Question: I recall some very rare instances of seeing major websites (Amazon, Facebook, etc.) either not downloading a CSS file or not applying the rules, causing the page to look like this:

I've been tasked to provide an internal explanation after we received a complaint email with an attached screenshot from a user of one of our websites showing the same effect. The screenshot contains sensitive user information, so I'm unable to post it. But it shows that inline styles are being applied, but any style referenced from an external CSS file isn't being applied.
Unfortunately, I am unable to reproduce this issue, and other than just saying "styles aren't being applied", I am coming up dry with a detailed explanation and I would love to understand it myself.
I would appreciate any input on why this might happen, or reference to any articles. Even if someone knows what this event is called, I would be happy to go research it, but as of now I'm coming up blank.
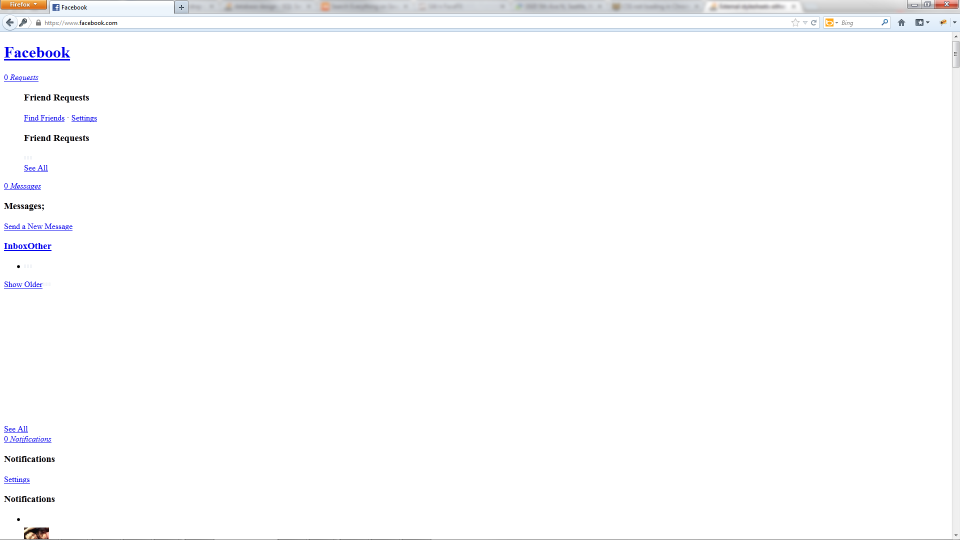
Answer: There are more than one scenarios under which this can occur:
1) : as italo.nascimento mentioned, a slow connection, where your HTML is downloaded but your CSS is timed-out so you're left with a naked HTML page (happens often also when a website is under DoS or has many many visitors and the server can't keep up with the traffic)
2) : something is changed in your HTML, but the CSS is served from the browser's local cache so the selectors don't match...
3) : It's not really similar to what you're asking, unless the printscreens were made during the page load.. It's called Flash of Unstyled Content.
In general 90% of these kinds of problems are cause by connection issues. Dropped packets, TimeOuts, CDN's not working properly.. And as they are random I don't think you can "reproduce them" - it's not something that can get fixed.